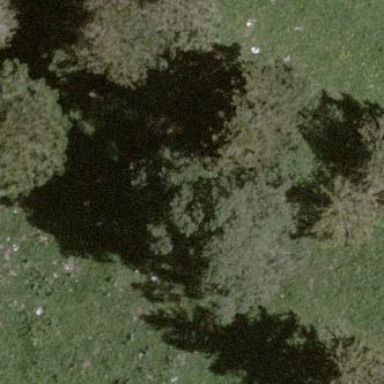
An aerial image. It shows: Forest area.